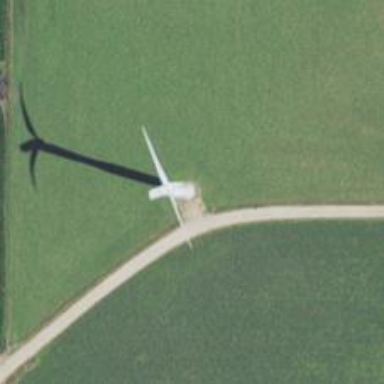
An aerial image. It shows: Wind turbine power generator.